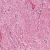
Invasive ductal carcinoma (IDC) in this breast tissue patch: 0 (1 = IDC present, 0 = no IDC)